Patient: sex M, age 30
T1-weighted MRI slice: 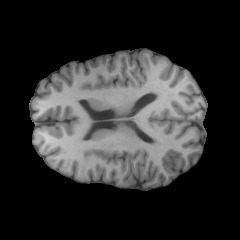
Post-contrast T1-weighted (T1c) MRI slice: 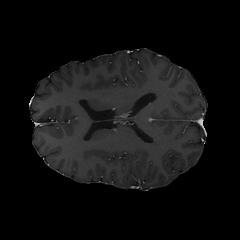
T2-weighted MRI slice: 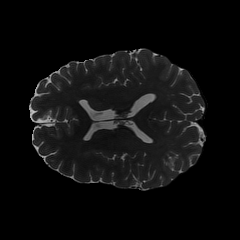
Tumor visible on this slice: no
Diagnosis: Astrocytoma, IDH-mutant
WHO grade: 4